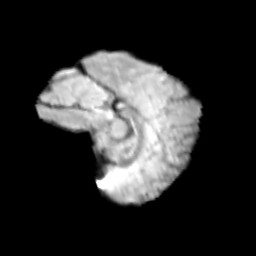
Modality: T2w
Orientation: sagittal
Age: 10
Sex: female
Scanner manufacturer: siemens
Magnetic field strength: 3 T
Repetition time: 3.8 s
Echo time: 0.07 s